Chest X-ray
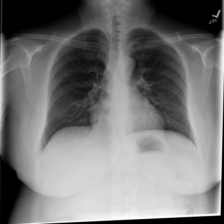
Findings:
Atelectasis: negative
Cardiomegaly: negative
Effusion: negative
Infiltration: negative
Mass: negative
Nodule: negative
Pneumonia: negative
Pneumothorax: negative
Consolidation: negative
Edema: negative
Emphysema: negative
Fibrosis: negative
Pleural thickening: negative
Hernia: negative